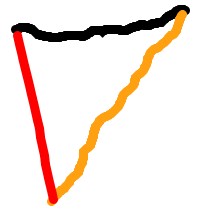
Shape: triangle